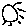
Label: sun